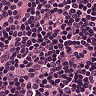
Metastatic tissue present: no